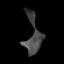
Tissue: prostate
Cell type: T cells
Senescence score: 0.3234
Nuclear area (px): 518
Mean DAPI intensity: 71.492